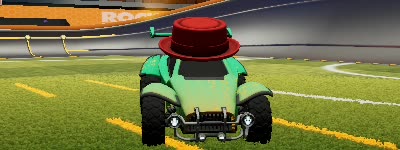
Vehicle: octane